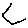
Label: hexagon